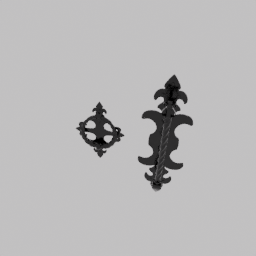
Label: mechanical